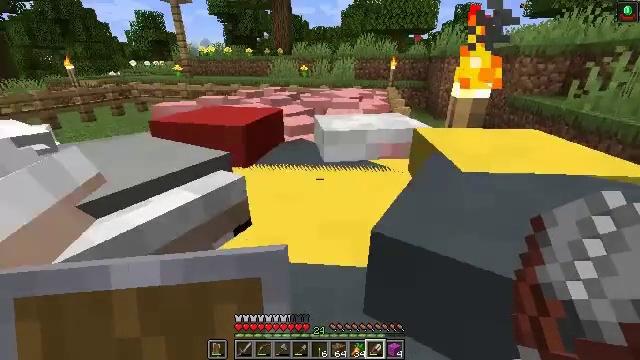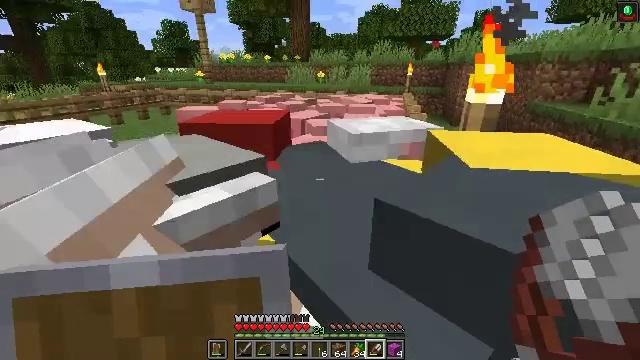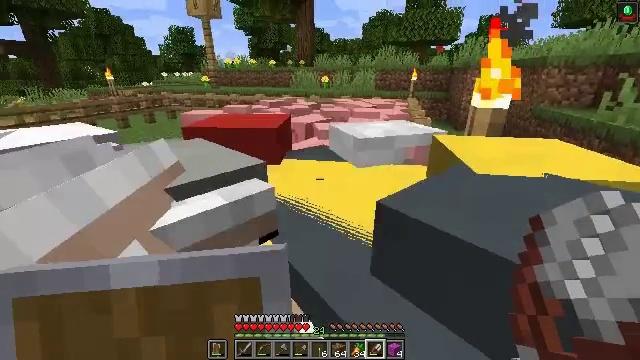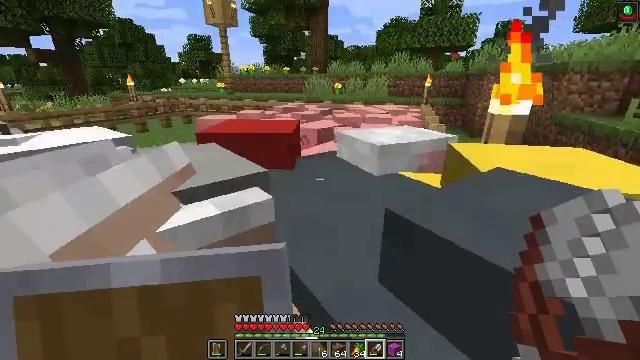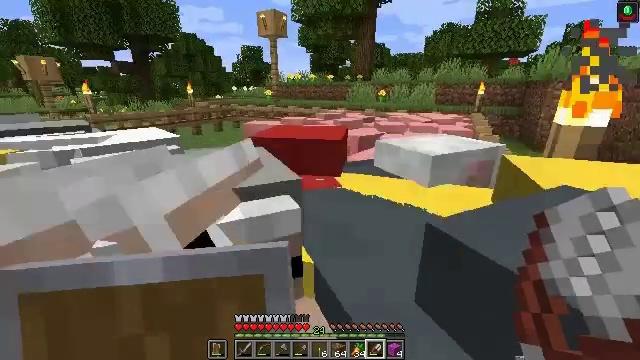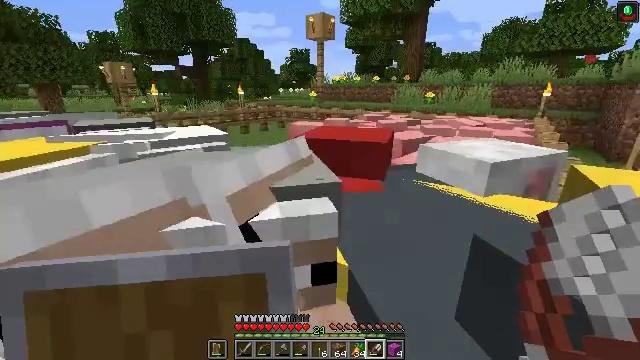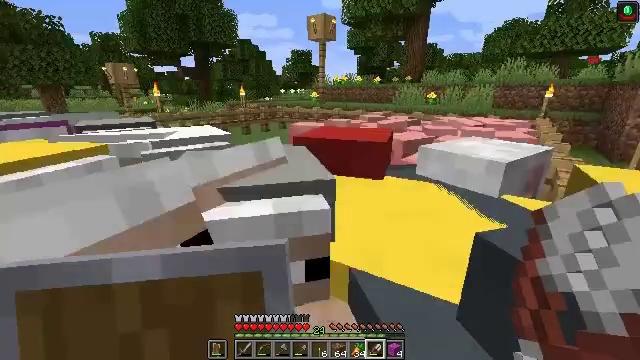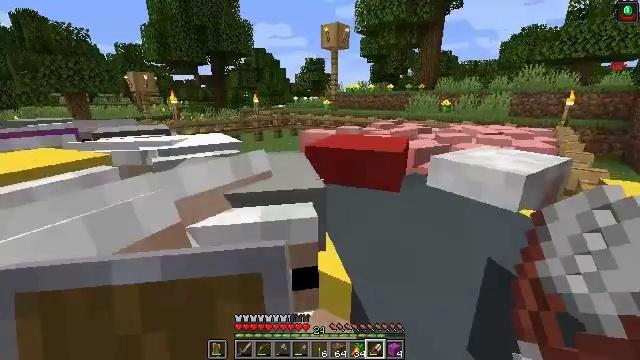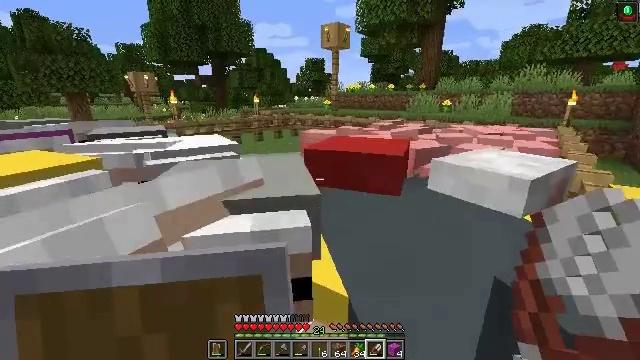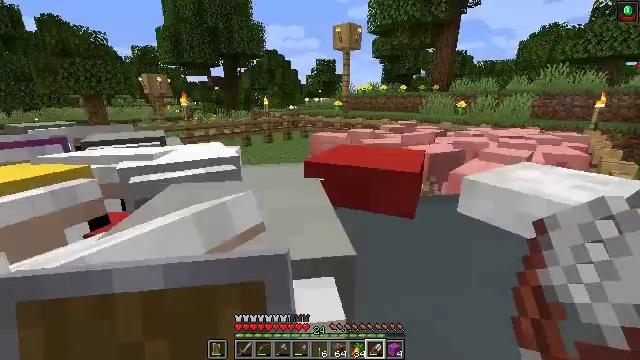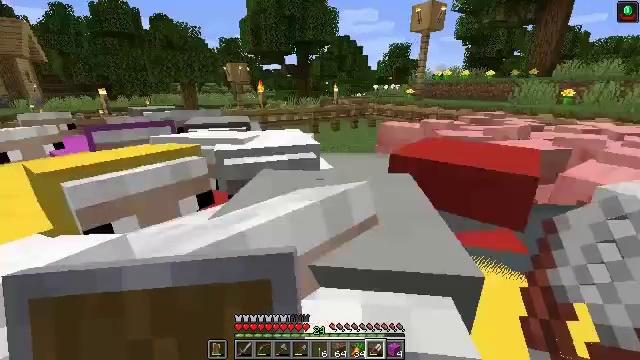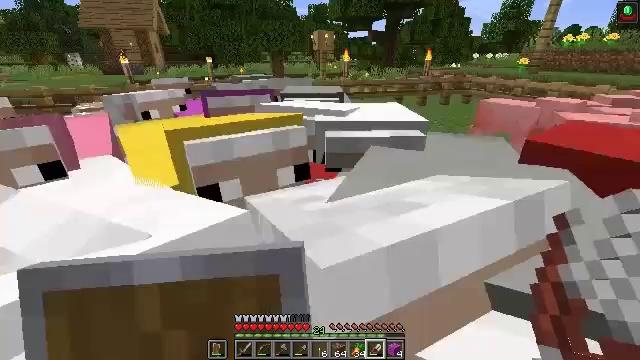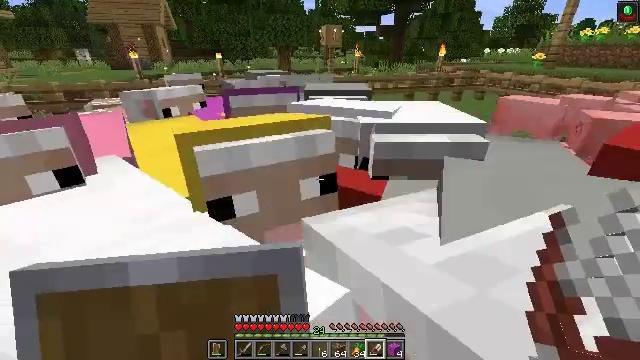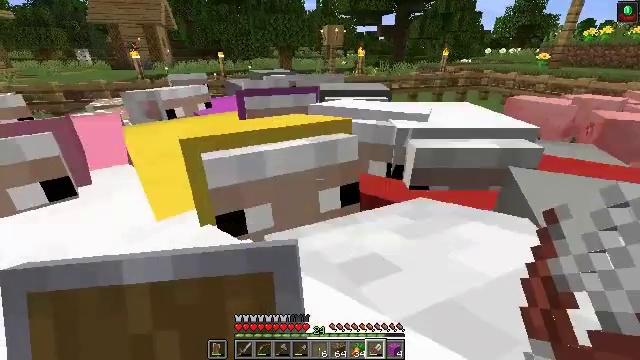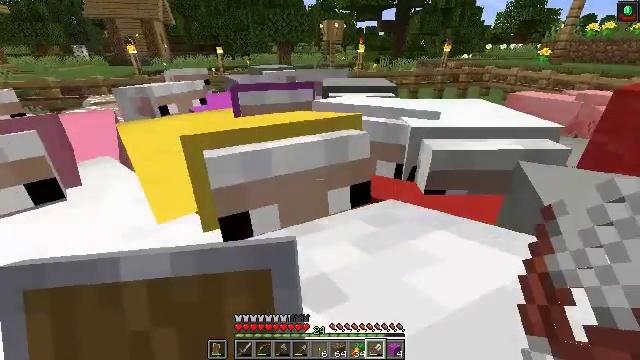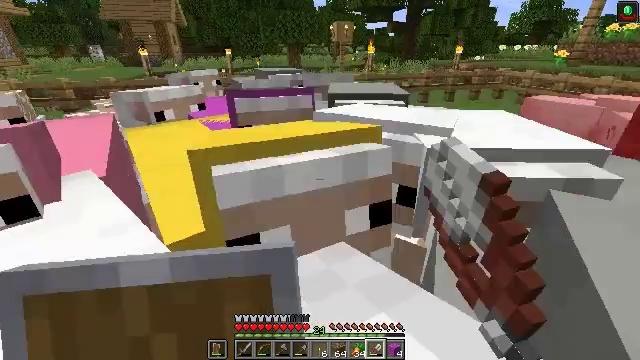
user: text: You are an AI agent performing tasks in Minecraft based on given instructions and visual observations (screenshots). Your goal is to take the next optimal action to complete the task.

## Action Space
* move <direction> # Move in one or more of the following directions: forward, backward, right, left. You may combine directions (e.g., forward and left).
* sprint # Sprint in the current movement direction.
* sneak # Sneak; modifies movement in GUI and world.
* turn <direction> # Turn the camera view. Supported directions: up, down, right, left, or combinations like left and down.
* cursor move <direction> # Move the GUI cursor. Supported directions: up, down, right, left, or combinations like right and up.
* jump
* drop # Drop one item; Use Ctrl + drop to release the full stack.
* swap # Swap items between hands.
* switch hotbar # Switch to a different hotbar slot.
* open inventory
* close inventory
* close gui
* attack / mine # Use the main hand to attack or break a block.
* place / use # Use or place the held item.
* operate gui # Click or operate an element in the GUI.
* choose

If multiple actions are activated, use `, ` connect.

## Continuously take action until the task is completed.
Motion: motion action
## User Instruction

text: Drop rotten flesh.
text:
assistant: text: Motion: turn left and up, use / place
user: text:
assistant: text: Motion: use / place
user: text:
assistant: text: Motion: turn left and up, use / place
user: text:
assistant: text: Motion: turn left and up, use / place
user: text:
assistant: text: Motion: turn left, use / place
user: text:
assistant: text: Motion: use / place
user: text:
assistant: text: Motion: turn left and up, use / place
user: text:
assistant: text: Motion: move forward, use / place
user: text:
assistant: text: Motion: move forward, turn left, use / place
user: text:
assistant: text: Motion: move forward, turn left and down, use / place
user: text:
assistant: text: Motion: move forward, turn left and down, use / place
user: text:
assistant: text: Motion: move forward and move left, turn left, use / place
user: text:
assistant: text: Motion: move forward and move left, use / place
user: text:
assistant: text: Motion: move forward and move left, use / place
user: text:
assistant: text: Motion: move forward, turn left, use / place
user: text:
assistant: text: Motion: move forward, turn left, use / place
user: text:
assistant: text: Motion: move forward, turn left and down, use / place
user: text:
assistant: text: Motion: move forward, turn left
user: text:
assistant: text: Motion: move forward, use / place
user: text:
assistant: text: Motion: move forward, turn left
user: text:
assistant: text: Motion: move forward, use / place
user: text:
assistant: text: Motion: move forward, turn left and up
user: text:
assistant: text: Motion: move forward, turn left, use / place
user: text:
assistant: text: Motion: move forward, turn left and up, use / place
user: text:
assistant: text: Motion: turn left, use / place
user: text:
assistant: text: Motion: use / place
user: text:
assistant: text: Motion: open inventory
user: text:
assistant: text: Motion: open inventory
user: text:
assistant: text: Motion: no_op
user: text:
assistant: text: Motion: no_op